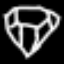
Label: diamond